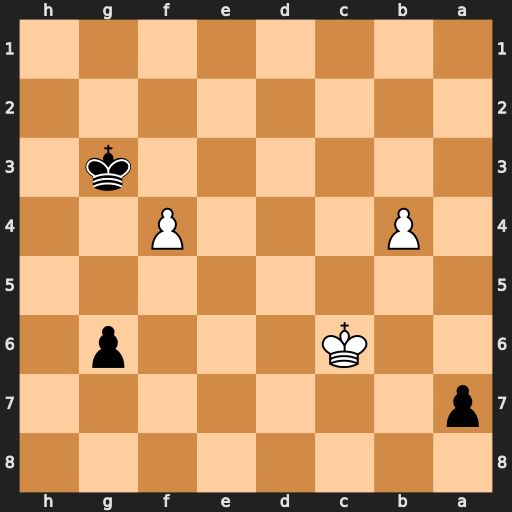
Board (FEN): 8/p7/2K3p1/8/1P3P2/6k1/8/8
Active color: b
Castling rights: -
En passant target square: -
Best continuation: Kxf4 b5 g5 Kb7 g4 Kxa7 g3 Ka6 g2 b6 g1=Q